Question: using: JDK 7, Eclipse Luna, Derby 10.8
I just learned how to use Derby/Java DB, and I need to know why it (derby) create these schemas and tables when I create a new DB: (image from eclipse Data Tools)

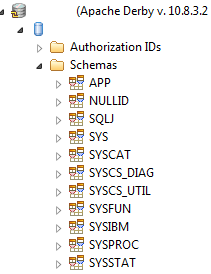
Answer: The ones with names starting "SYS" are often called the "System Catalogs", or "System Tables", and they are automatically created by and managed by Derby itself.
You can read about them in the Derby Reference Manual: <URL>
For example, see: Derby System Tables (<URL>.
The "APP" schema, on the other hand, is a normal user schema. User schemas are created for each user when they connect to the database and create a database object like a table or view. The "APP" user is the default username if you do not provide a username of your own, so that is why you are seeing it there.
I'm not sure why you are seeing a "SQLJ" schema. Did you look inside it to see what tables it contains?